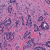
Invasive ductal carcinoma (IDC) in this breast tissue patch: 1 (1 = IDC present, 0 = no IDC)